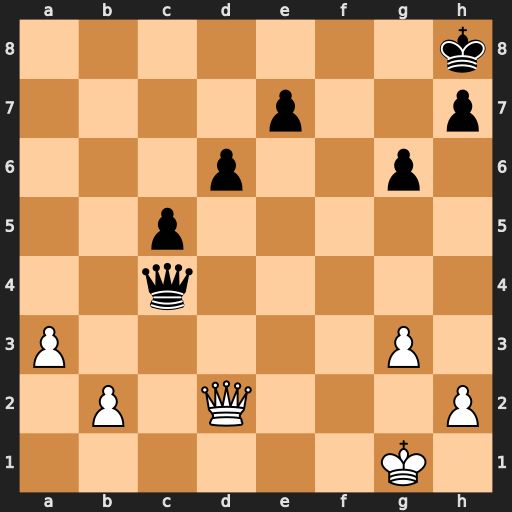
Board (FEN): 7k/4p2p/3p2p1/2p5/2q5/P5P1/1P1Q3P/6K1
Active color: w
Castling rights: -
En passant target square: -
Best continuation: Qc3+ Qxc3 bxc3 Kg7 a4 Kf7 a5 Ke6 a6